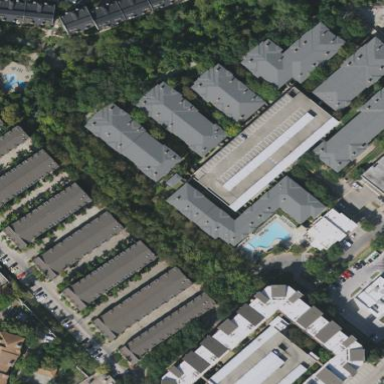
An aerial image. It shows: Residential area with apartments.